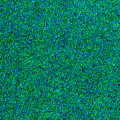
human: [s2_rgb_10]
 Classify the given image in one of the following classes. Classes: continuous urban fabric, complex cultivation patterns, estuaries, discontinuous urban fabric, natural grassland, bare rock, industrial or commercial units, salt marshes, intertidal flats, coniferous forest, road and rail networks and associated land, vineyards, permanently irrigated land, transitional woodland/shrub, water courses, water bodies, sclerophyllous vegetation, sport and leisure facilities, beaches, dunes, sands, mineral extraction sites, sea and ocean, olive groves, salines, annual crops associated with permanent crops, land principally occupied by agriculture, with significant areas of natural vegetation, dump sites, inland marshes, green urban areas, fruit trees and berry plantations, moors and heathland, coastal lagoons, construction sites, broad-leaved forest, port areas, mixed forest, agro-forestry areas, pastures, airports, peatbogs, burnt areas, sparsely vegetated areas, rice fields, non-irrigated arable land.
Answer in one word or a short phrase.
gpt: sea and ocean